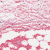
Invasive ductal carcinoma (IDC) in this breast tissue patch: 0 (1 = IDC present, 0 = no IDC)